Interaction volume radius: 5 \u00c5
Interaction volume height: 10 \u00c5
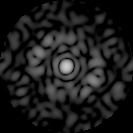
Disorder parameter: 0.8506